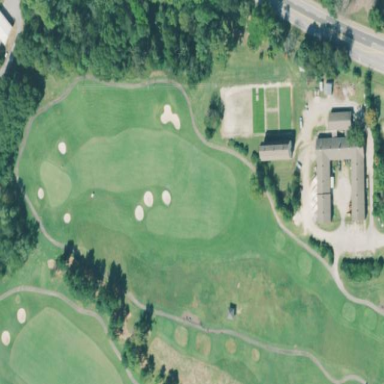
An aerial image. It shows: Scenic golf fairway.